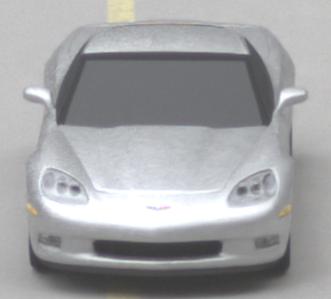
Make: Chevrolet
Model: Corvette Coupé
Detailed model: Corvette (C6) Coupé
Model produced from: 2005/02
Model produced until: 2008/03
Doors: 3
Color: white
Road condition: dry road
Daytime: morning or afternoon
Contrast: low contrast